Field crop: maize
Growth stage: 2
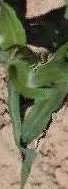
Species: maize